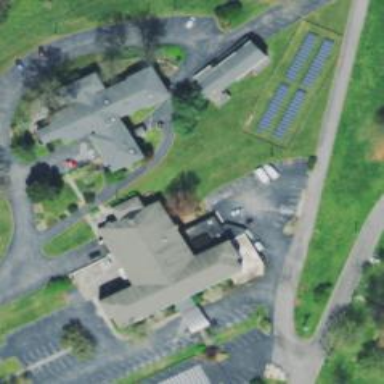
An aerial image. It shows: Nursing home building.